Aerial crown-view tile of a tropical tree (Barro Colorado Island, Panama), acquired 20250818:
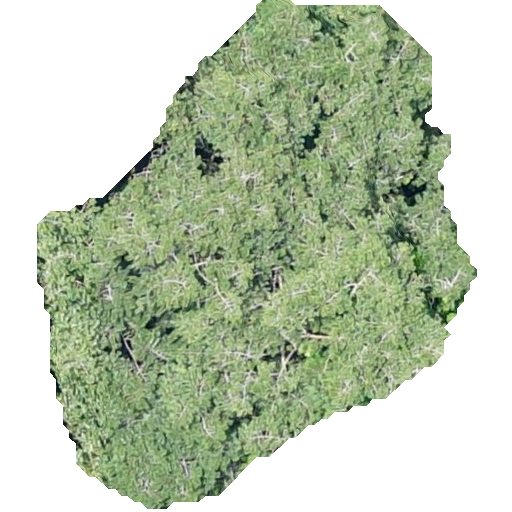
Species: Virola fosteri
GBIF accepted scientific name: Virola fosteri
Crown area: 211.337 m²